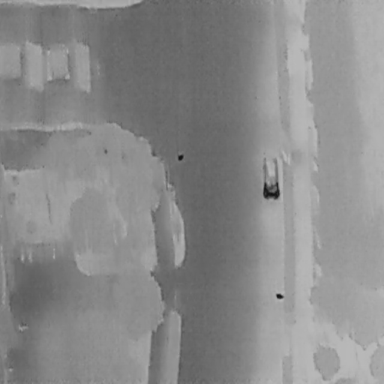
There is a Car in the infrared image.